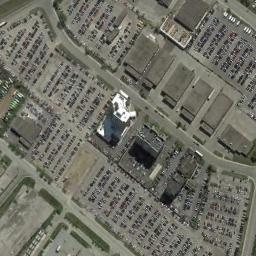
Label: parking_lot